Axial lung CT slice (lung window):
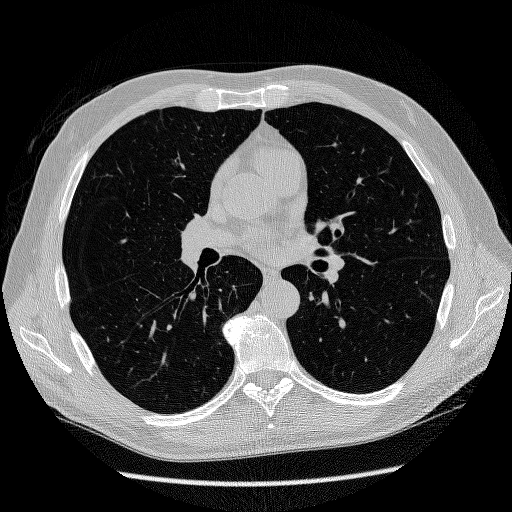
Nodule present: no